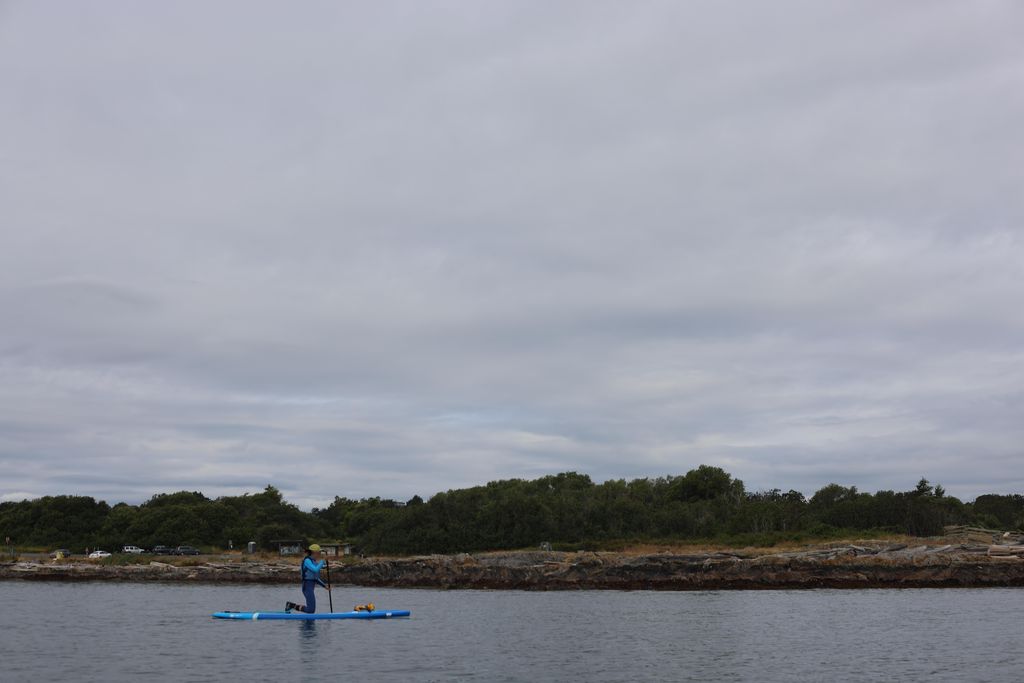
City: victoria